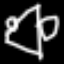
Label: airplane